Question: I have a simple 'QScrollarea' that has a 'QWidget' with a vertical box layout inside that contains a lot of widgets. I'm adding new widgets to it after mouse clicks and after text inputs in a QLineEdit.
However the scrollarea behaves differently depending on what caused an insert of a new item. If my 'addTestLabel()' gets called after a 'textChanged()' signal the whole contents jump around for a second, however if the same 'addTestLabel()' is called from a mouseclick event it works exactly as it should, which doesn't make sense to me.
Gif example, at first I insert items by clicking and it works perfectly, then I start inserting by typing and it jumps around. Then I go back to clicking and it jumps after the first click but then all further clicks insert without jumping again

Shortest minimal example I could make:
'''
import sys
from PyQt5.QtCore import Qt
from PyQt5.QtWidgets import QWidget, QApplication, QScrollArea, QVBoxLayout, QSizePolicy, QLineEdit
from ui.tabdock.utils import *
class ChatView(QWidget):
def __init__(self):
super().__init__()
#make the main window a vertical box layout
self._boxLayout = QVBoxLayout()
self._boxLayout.setAlignment(Qt.AlignTop)
self.setLayout(self._boxLayout)
# make a scroll area and put it at the top
self._scrollArea = QScrollArea()
self._scrollArea.setWidgetResizable(True)
self._boxLayout.addWidget(self._scrollArea)
# add a text input below the scroll area
self._textInput = QLineEdit()
# make it add a new item every time textChange event fires
#THIS RESULTS IN EVERYTHING JUMPING FOR A SECOND
self._textInput.textChanged.connect(lambda t: self.addTestLabel("text change add"))
self._boxLayout.addWidget(self._textInput)
# make a container view with a vertical box layout that will contain all the actual items
self.listContainerView = QWidget()
self.listContainerView.setLayout(QVBoxLayout())
self.listContainerView.layout().setAlignment(Qt.AlignTop)
# put the container view inside the scroll area
self._scrollArea.setWidget(self.listContainerView)
#some items to get started
for i in range(10):
self.addTestLabel("label %s"%i)
#add new items whenever the mouse is pressed somewhere
# THIS INSERTS CORRECTLY WITHOUT JUMPING
self.mousePressEvent = lambda e:self.addTestLabel()
def addTestLabel(self, text = "complex widget goes here"):
label = QLabel(text)
label.setStyleSheet("border: 1px solid red;")
label.setFixedHeight(50)
self.listContainerView.layout().addWidget(label)
if __name__ == '__main__':
app = QApplication(sys.argv)
cv = ChatView()
cv.show()
cv.setGeometry(400,400,1200,800)
sys.exit(app.exec_())
'''
How do I stop the split second of jumping around if 'addTestLabel()' is called from the 'textChanged' signal and make it behave like when it's called from the mouseclick?
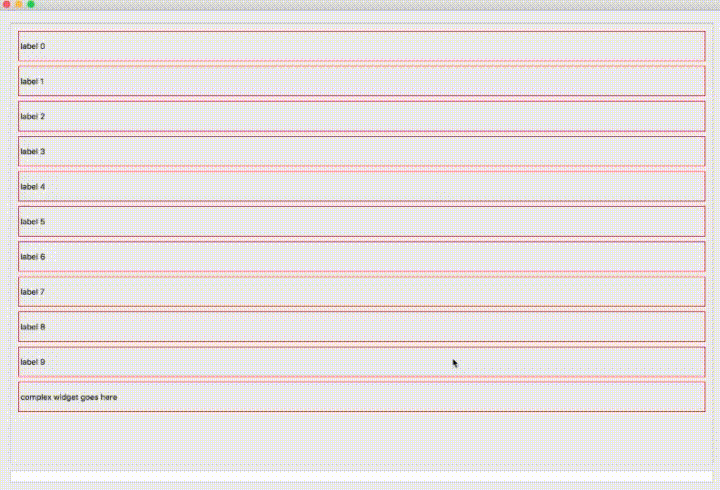
Answer: So it turns out the issue was that whenever the scrollarea and its containerview were not in focus, like when I was typing in the textbox and that had focus, it would not instantly update the geometry and layout after adding something to the container widget so it would look weird for a second until it got around to update it.
Just adding 'self.listContainerView.updateGeometry()' after adding the widgets to force a layout refresh fixed it.